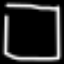
Label: square